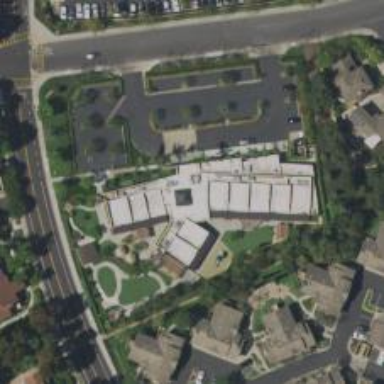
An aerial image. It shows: Kindergarten.